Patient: sex M, age 81
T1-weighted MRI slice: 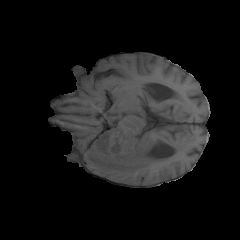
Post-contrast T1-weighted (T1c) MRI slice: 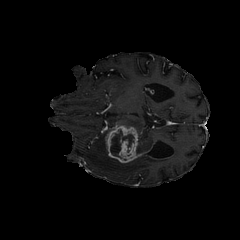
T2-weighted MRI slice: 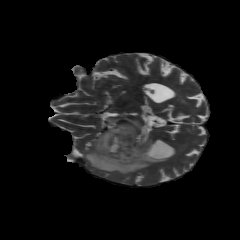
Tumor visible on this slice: yes
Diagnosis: Glioblastoma, IDH-wildtype
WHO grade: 4